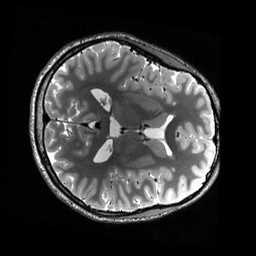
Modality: T2w
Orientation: axial
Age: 18
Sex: female
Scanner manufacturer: siemens
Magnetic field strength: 3 T
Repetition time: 3.2 s
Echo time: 0.571 s